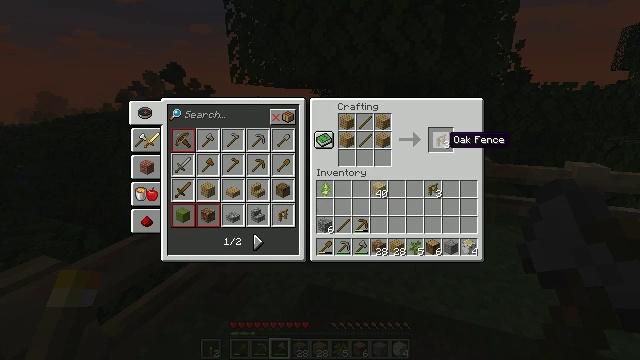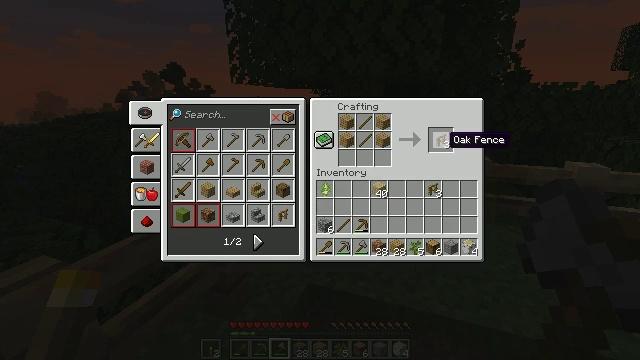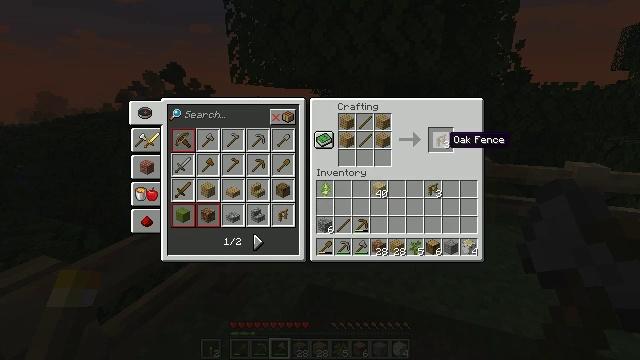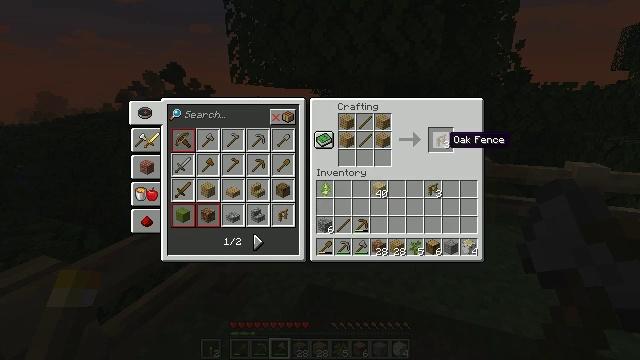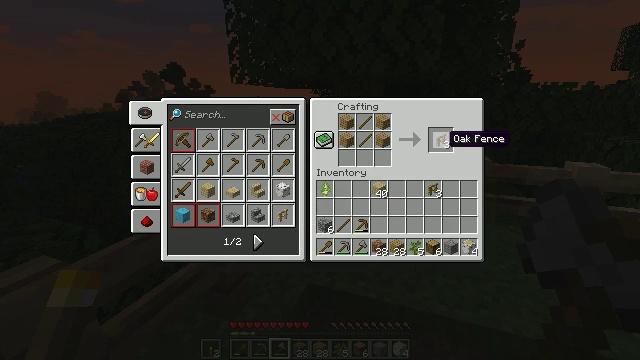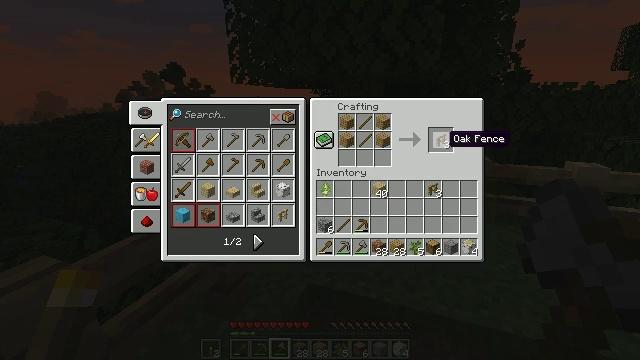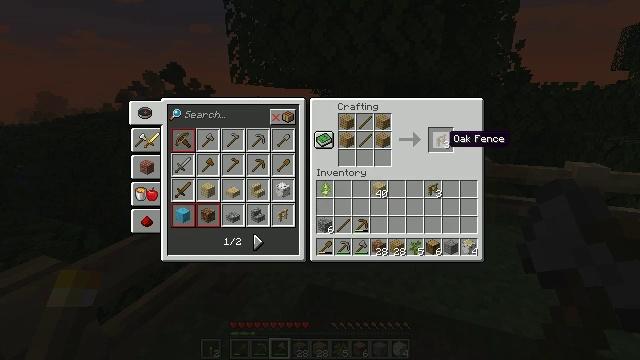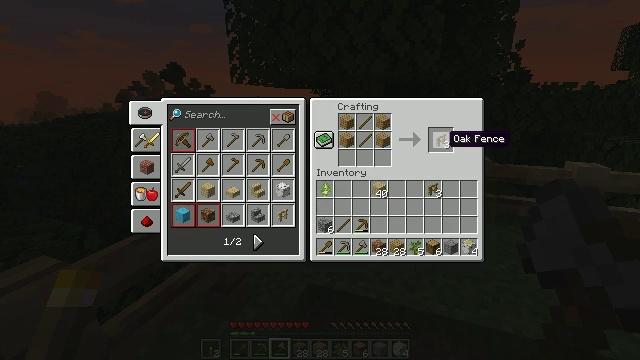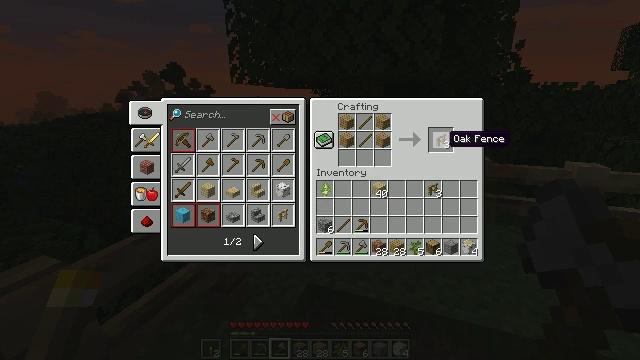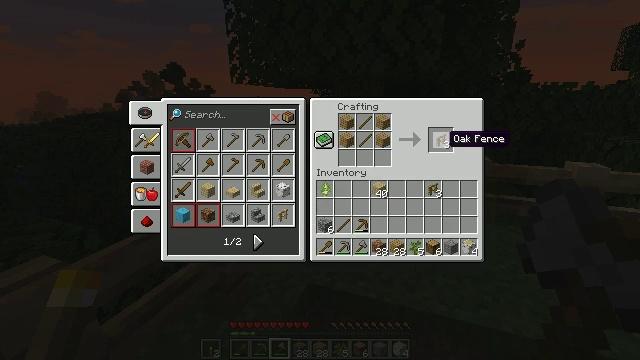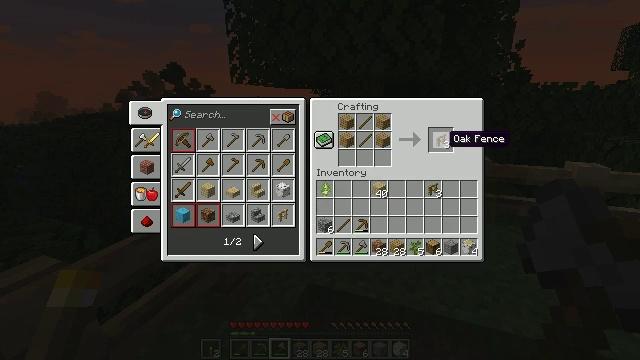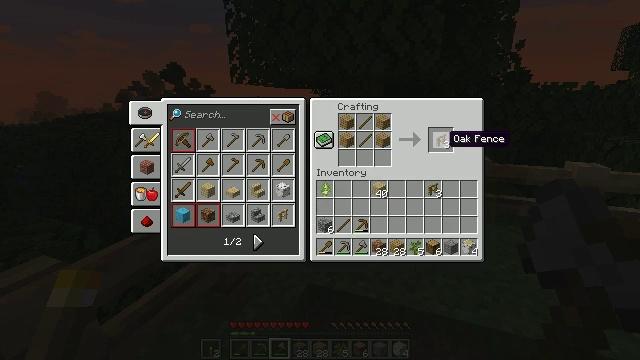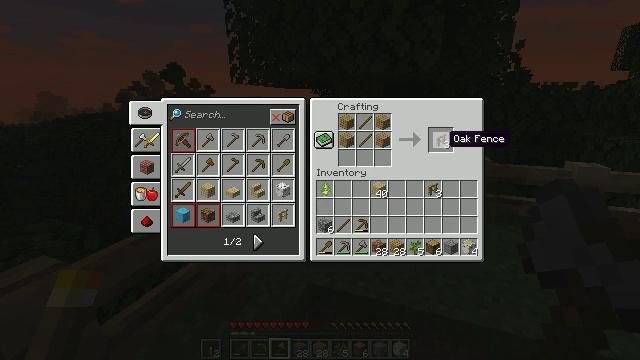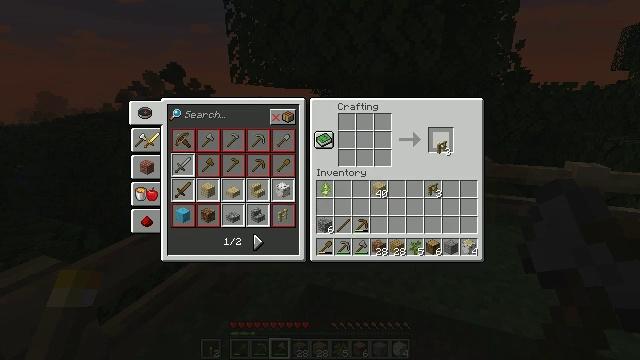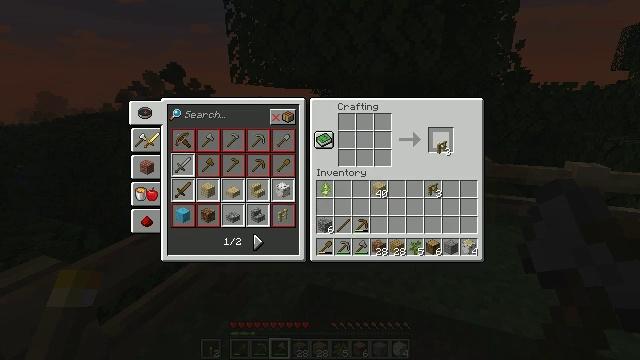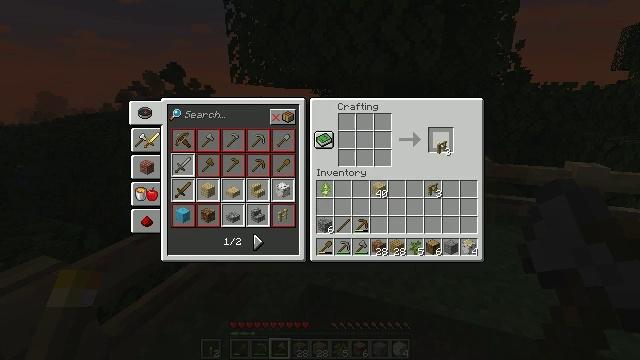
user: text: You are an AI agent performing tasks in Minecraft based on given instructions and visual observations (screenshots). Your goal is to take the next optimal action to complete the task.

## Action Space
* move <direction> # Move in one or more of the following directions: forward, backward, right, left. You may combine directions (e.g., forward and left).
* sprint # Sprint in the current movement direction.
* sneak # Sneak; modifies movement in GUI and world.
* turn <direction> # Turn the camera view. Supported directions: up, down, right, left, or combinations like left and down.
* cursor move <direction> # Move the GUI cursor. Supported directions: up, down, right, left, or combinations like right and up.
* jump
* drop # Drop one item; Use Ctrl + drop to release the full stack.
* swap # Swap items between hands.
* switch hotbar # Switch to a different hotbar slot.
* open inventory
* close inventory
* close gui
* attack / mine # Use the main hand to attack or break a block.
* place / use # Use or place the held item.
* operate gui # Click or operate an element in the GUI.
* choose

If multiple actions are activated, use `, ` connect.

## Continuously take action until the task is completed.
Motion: motion action
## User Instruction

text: Craft an oak fence using planks and sticks.
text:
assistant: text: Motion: no_op
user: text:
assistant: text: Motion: no_op
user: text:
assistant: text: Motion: no_op
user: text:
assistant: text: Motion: no_op
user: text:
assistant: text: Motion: no_op
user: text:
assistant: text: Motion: no_op
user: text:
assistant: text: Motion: no_op
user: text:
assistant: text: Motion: no_op
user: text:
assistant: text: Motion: no_op
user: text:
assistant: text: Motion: no_op
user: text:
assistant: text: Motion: no_op
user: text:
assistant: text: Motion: no_op
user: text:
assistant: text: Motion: operate gui
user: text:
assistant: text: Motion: operate gui
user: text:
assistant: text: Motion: operate gui
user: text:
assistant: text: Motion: no_op
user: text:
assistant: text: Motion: no_op
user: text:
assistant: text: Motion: no_op